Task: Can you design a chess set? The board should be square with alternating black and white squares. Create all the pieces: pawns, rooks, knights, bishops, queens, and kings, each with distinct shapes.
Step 4227:
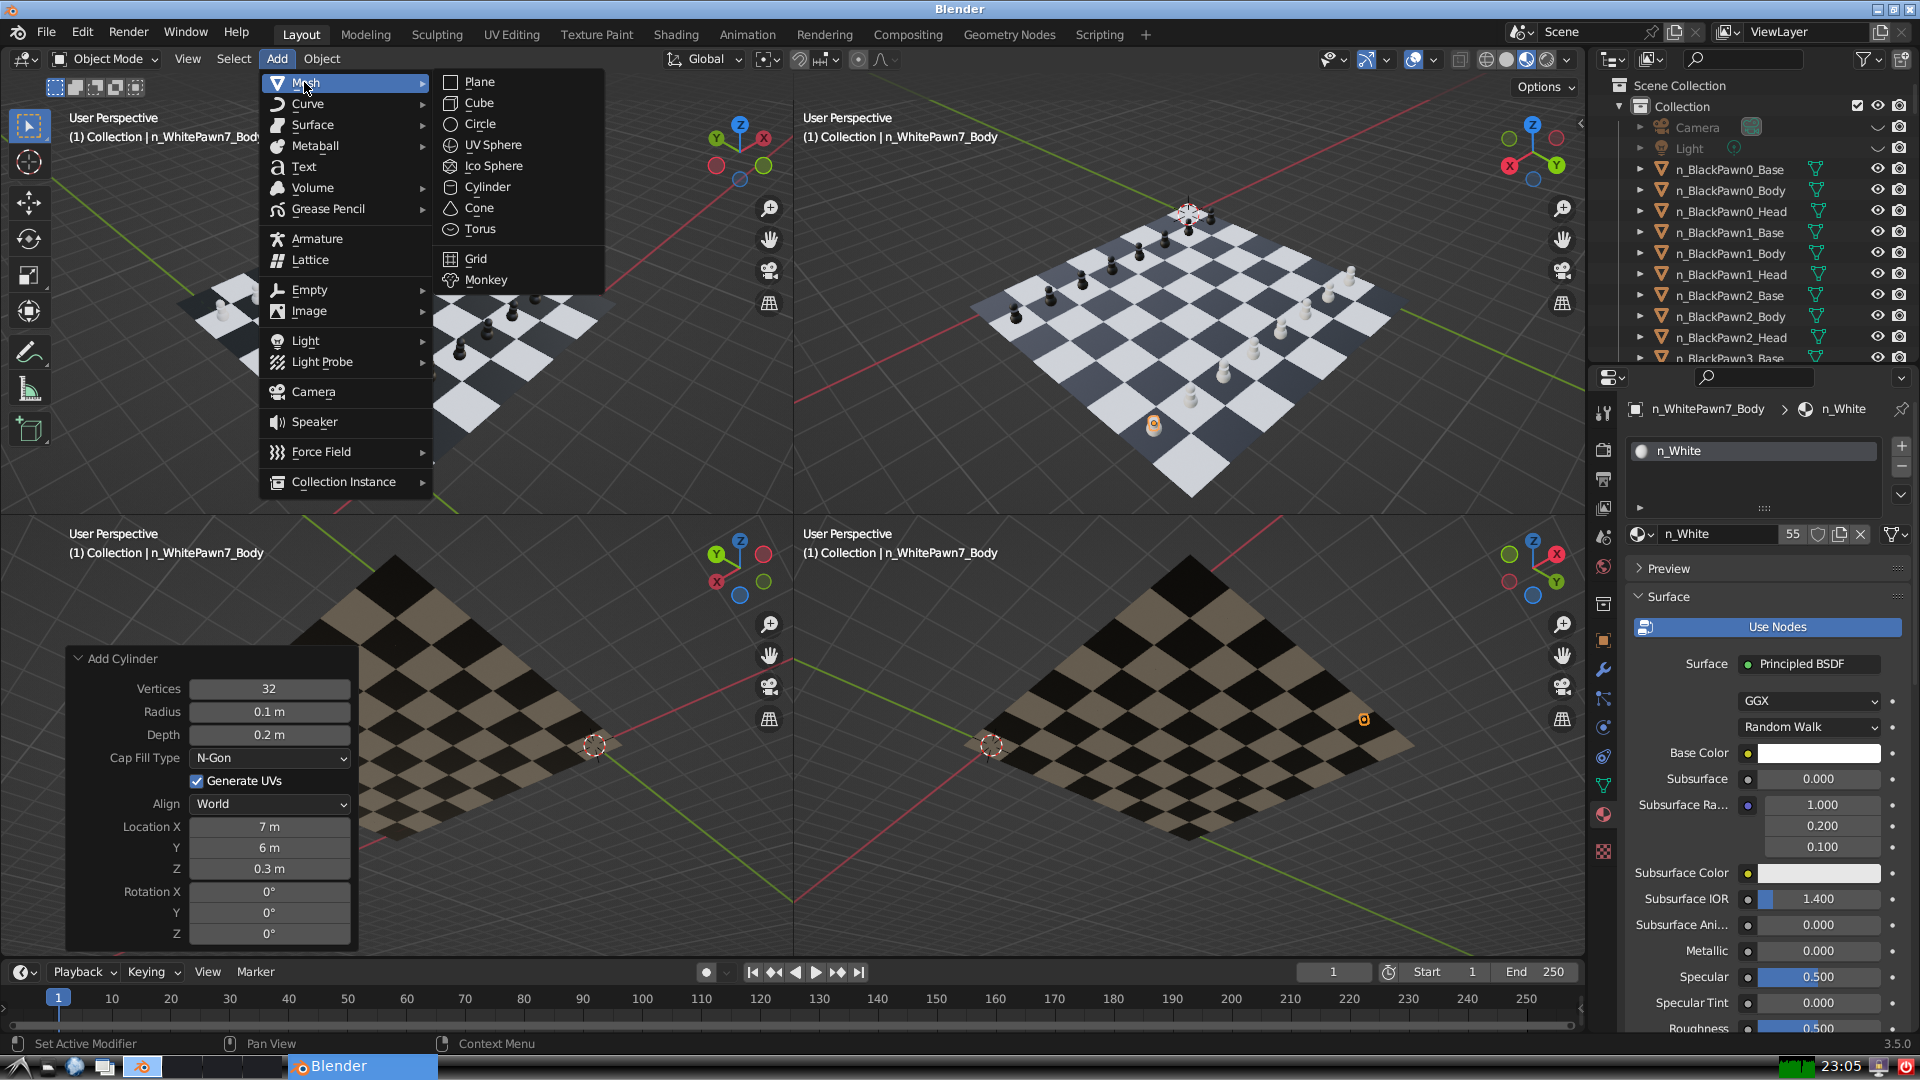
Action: {"mouse_move": [499, 144]}